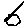
Label: hexagon